Question: I have a DIV containing some text.
The div is positioned absolutely. It has 'style="border:1px solid black"' so it shows as a nice rectangle.
Now within this rectangle I want to show text which either a top or bottom (whichever is easier) border touching the text, like in the folowing picture:

I have the following requirements:
1. I don't want to underline the text- this is not the issue
2. I don't want to manually position the text within the DIV
The expected behavior would be: I set the position of the DIV and the text automatically touches the border (top or bottom border)- no matter what font-family or font-size I set.
The reason I need this is to be able to position elements on screen in HTML in exact positions- like on a PDF.
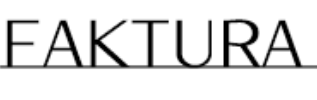
Answer: You can with pure CSS if the font-size is a fixed value, by using an extra 'span':
HTML:
'''
<div id="box"><span>FAKTURA</span></div>
'''
CSS:
'''
#box {
height: 20px;
overflow: hidden;
border-bottom: 1px solid black;
display: inline-block;
}
#box span {
font-size: 24px;
}
'''
<URL>
However, your point 3 says that the font-size can be different. Than you can't fix it with pure CSS. However with JQuery you can:
HTML stays the same.
CSS:
'''
#box {
overflow: hidden;
border-bottom: 1px solid black;
display: inline-block;
}
#box span {
font-size: 24px;
}
'''
JQuery:
'''
$(document).ready( function() {
var fontSize = parseInt( $("#box span").css('font-size'), 10);
fontSize = fontSize - 4;
$("#box").height( fontSize+"px" );
});
'''
Also check <URL>.
The JQuery needs some adjustment. For example when you change the font-size to 90px, the border doesn't touch the text. And changing it to 12px, the text disappears. That needs some adjusting.